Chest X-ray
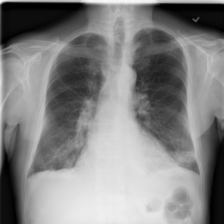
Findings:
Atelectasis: positive
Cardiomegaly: negative
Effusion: negative
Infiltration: positive
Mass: negative
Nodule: negative
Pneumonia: negative
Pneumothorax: negative
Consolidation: negative
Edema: negative
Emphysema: negative
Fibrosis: negative
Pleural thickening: negative
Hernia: negative